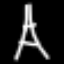
Label: The Eiffel Tower